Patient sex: M
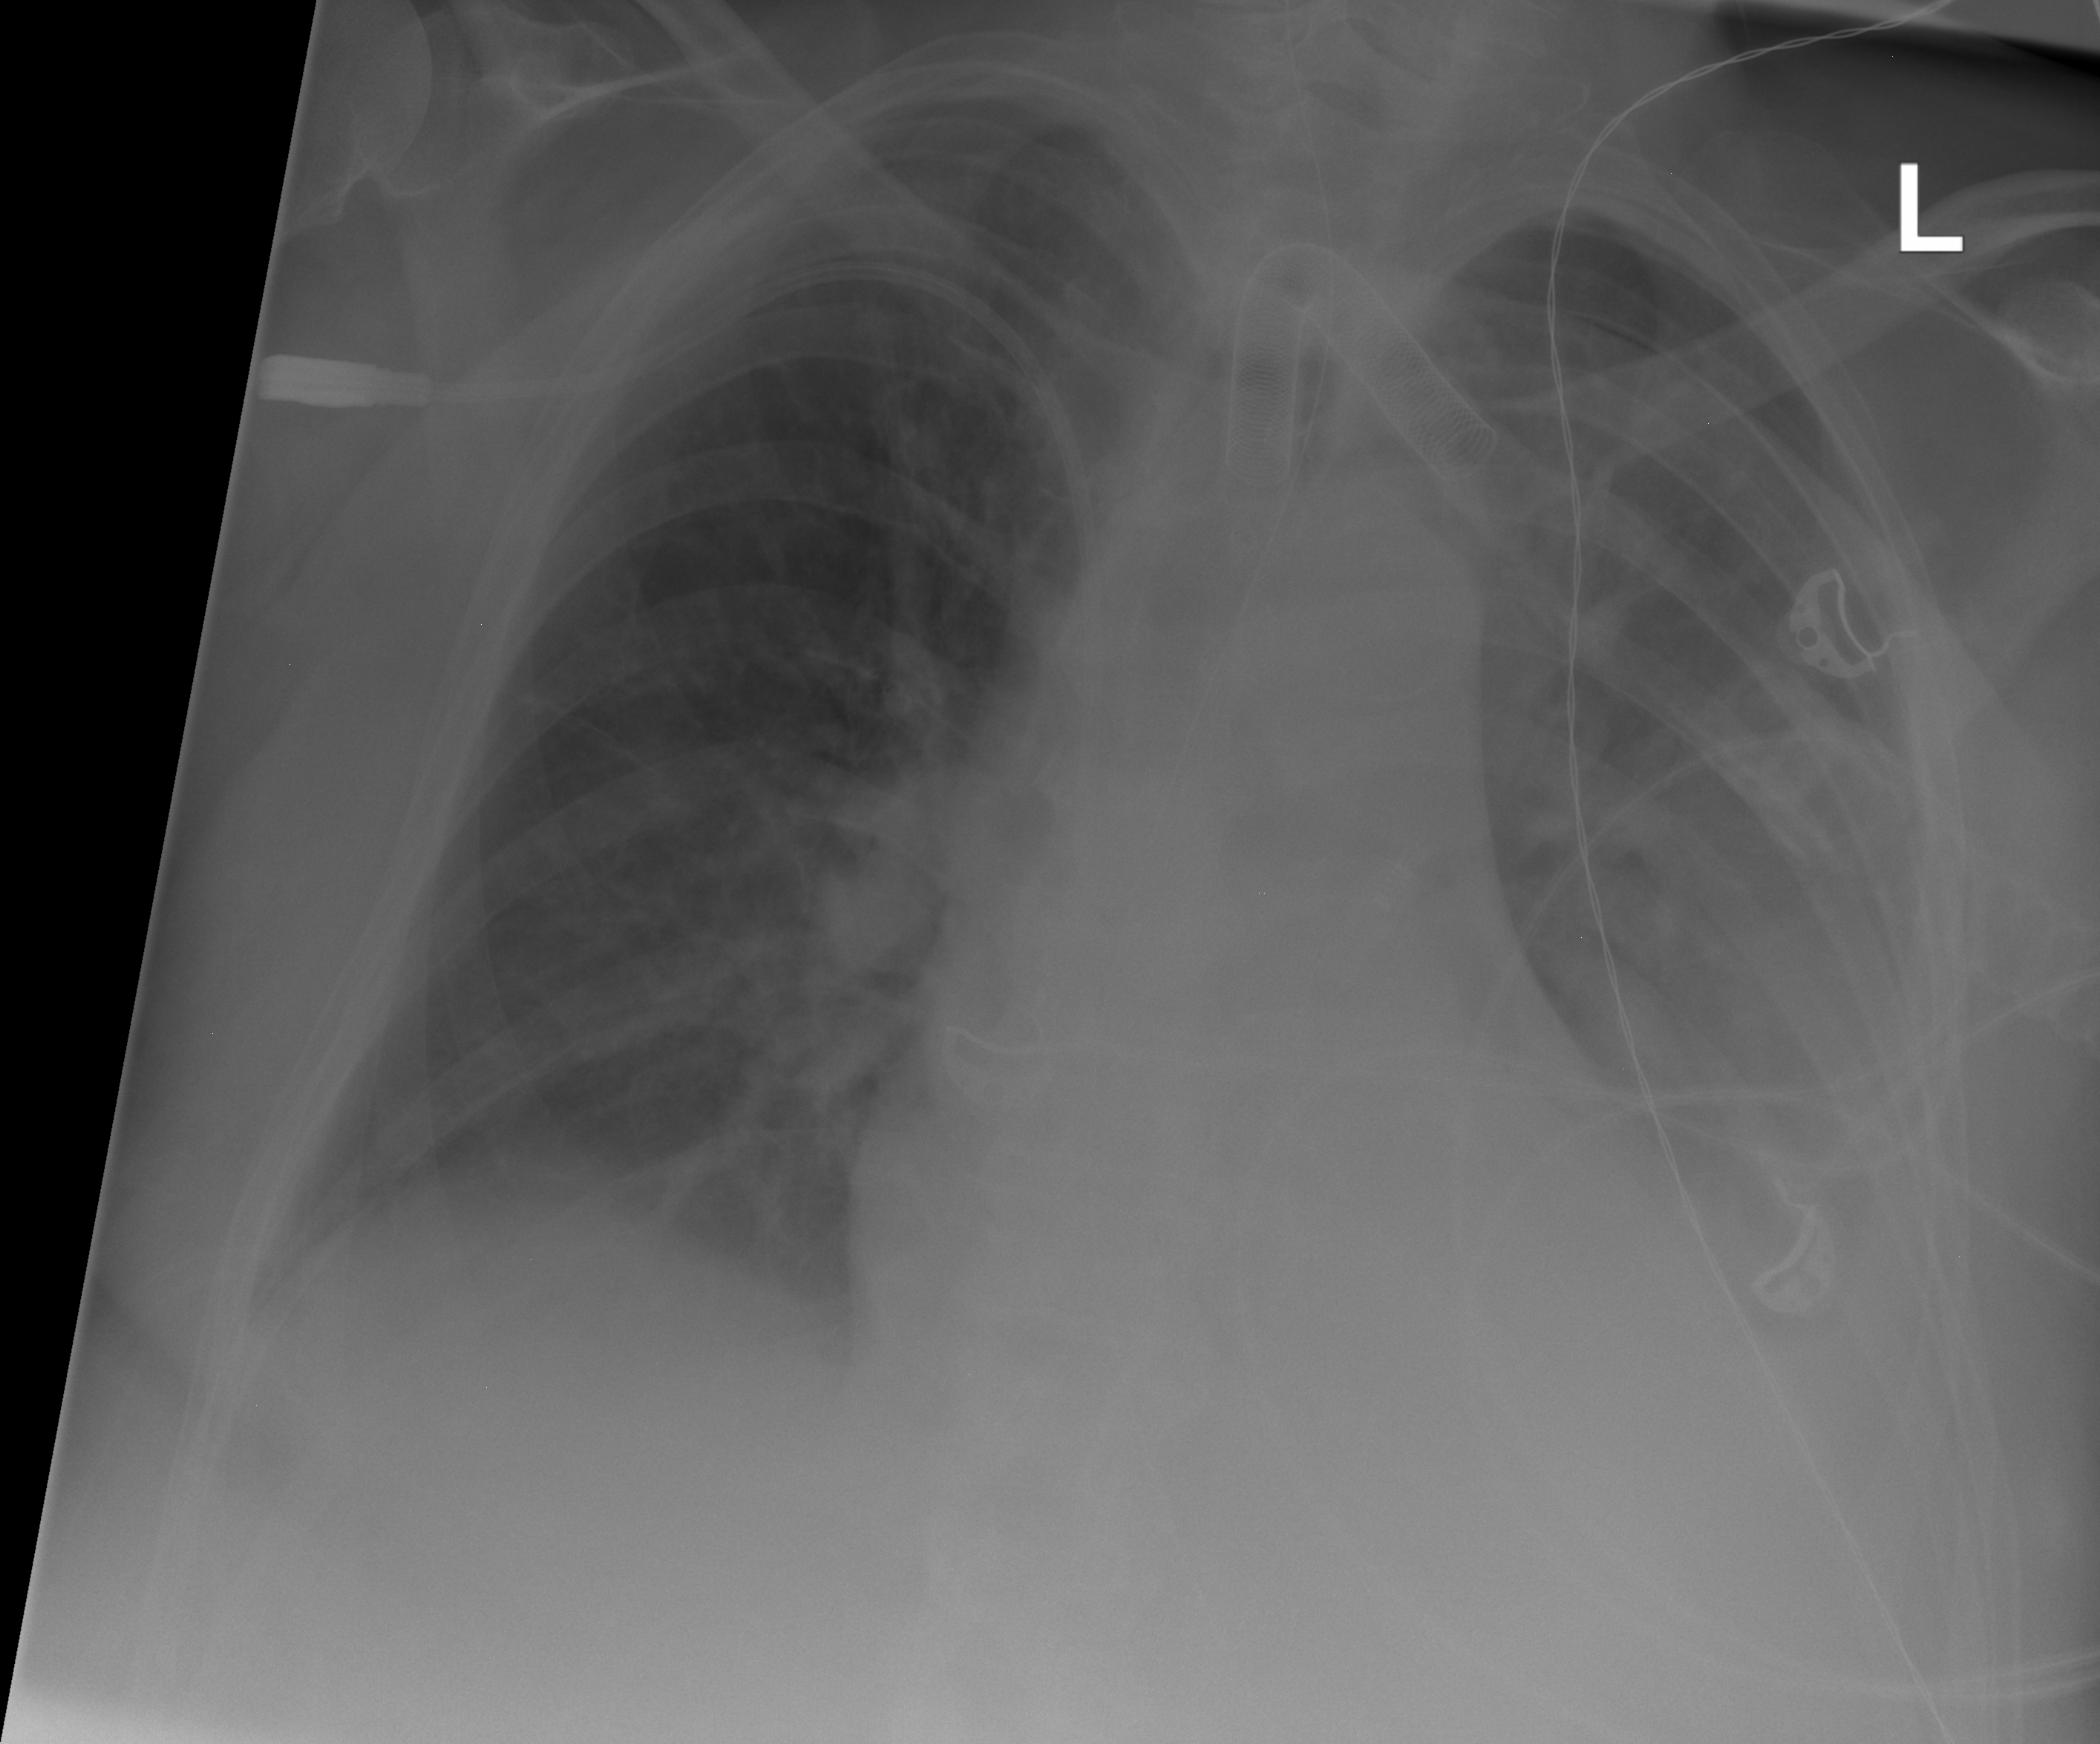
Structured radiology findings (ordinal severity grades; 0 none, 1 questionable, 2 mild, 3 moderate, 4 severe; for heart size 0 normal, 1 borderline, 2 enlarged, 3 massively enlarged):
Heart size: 2
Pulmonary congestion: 2
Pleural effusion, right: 2
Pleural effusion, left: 3
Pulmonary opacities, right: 2
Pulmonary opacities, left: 2
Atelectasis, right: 2
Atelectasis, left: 2